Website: lowes
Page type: payment
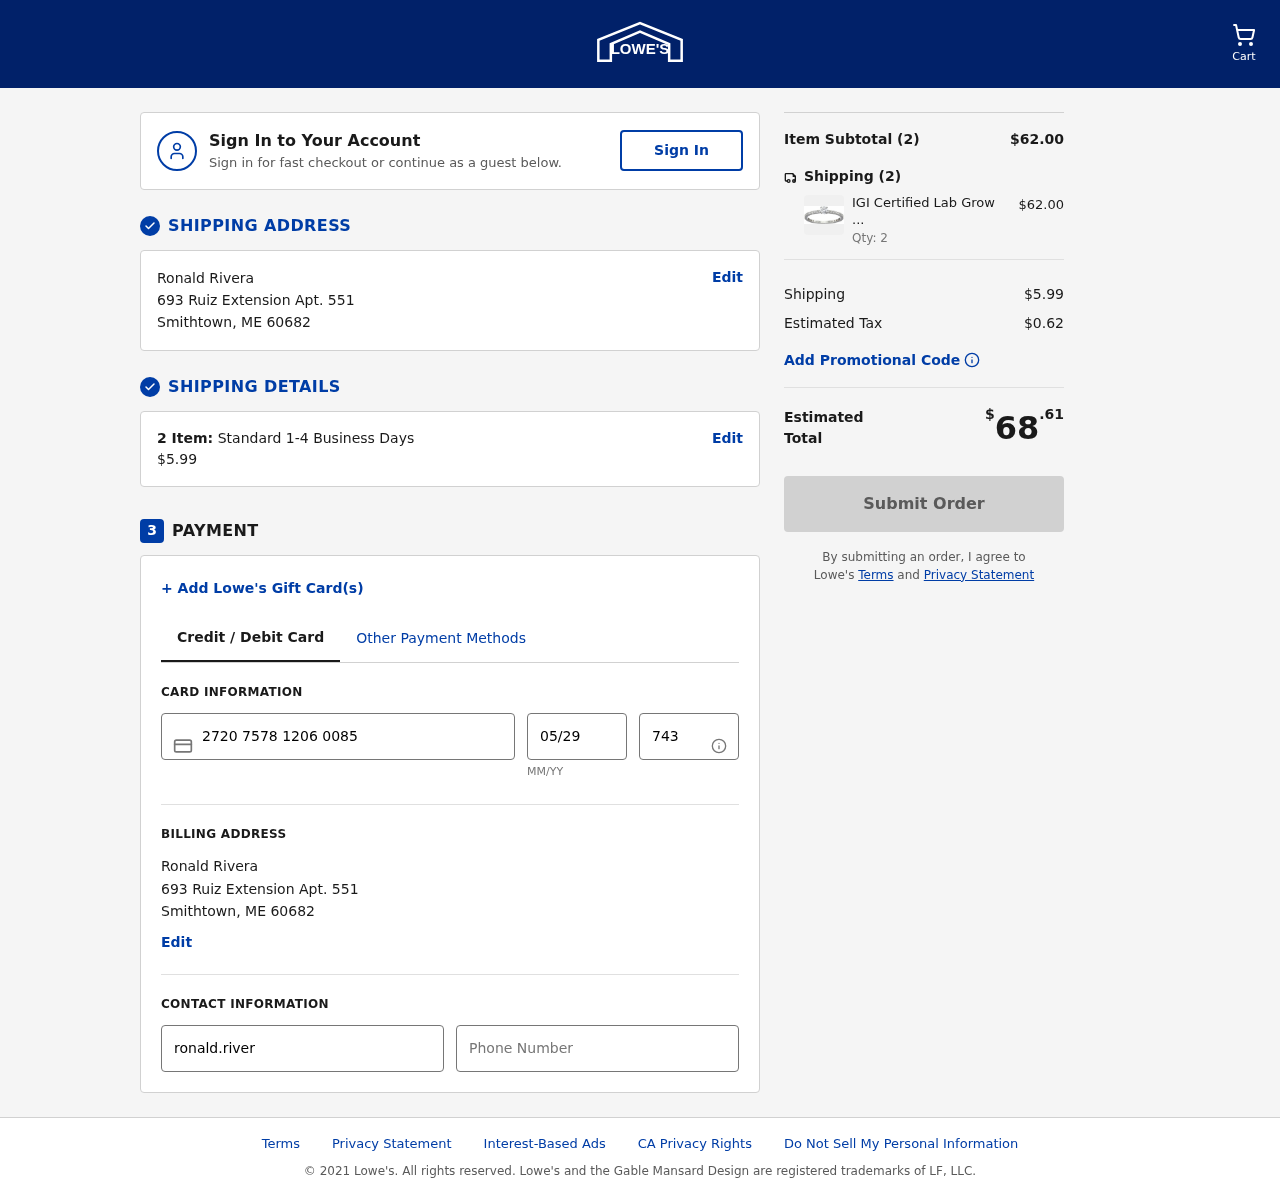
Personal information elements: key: PII_CARD_CVV
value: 743
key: PII_CARD_EXPIRY
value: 05/29
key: PII_CARD_NUMBER
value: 2720 7578 1206 0085
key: PII_CITY
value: Smithtown
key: PII_EMAIL
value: ronald.rivera@yahoo.com
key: PII_FULLNAME
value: Ronald Rivera
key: PII_PHONE
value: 5603718659
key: PII_POSTCODE
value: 60682
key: PII_STATE_ABBR
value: ME
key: PII_STREET
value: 693 Ruiz Extension Apt. 551
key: PII_FULLNAME2
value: Ronald Rivera
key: PII_STREET2
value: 693 Ruiz Extension Apt. 551
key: PII_CITY2
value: Smithtown
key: PII_STATE_ABBR2
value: ME
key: PII_POSTCODE2
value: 60682
Product elements: key: PRODUCT1_NAME
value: IGI Certified Lab Grown Diamond Solitaire Plus Engagement Ring 14k White Gold(1/2 CT.TW, I-J Color,
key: PRODUCT1_PRICE
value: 31
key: PRODUCT1_QUANTITY
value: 2
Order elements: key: ORDER_NUM_ITEMS
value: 2
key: ORDER_SHIPPING_COST
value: $5.99
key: ORDER_NUM_ITEMS2
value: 2
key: ORDER_SUBTOTAL
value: $62.00
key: ORDER_NUM_ITEMS3
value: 2
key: ORDER_SHIPPING_COST2
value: $5.99
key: ORDER_TAX
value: $0.62
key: ORDER_TOTAL
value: $68.61